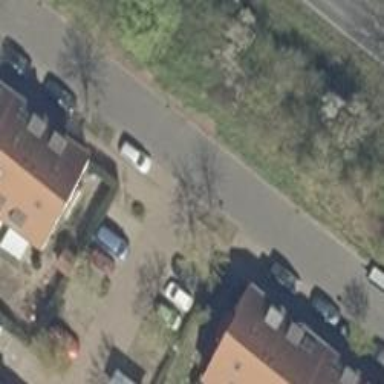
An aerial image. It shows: Asphalt road in residential area.